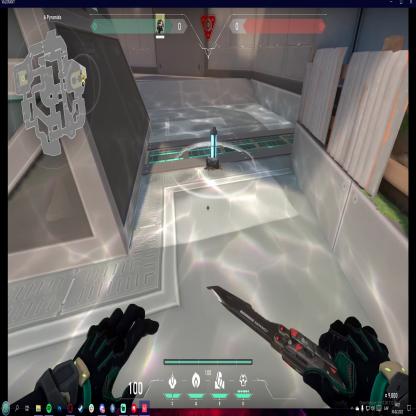
Label: planted spike